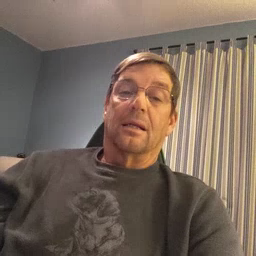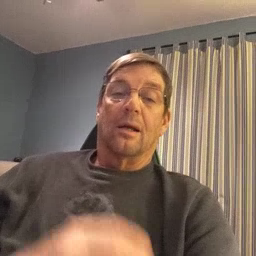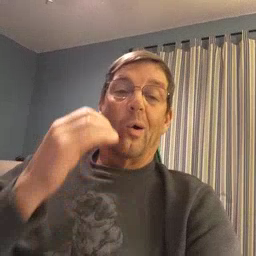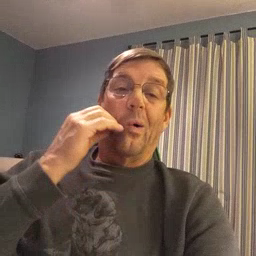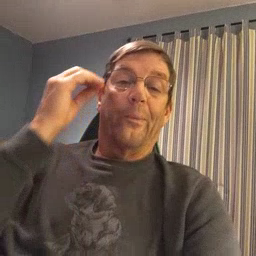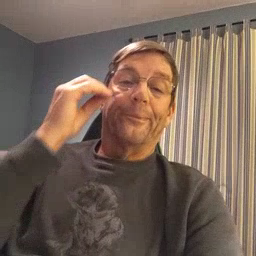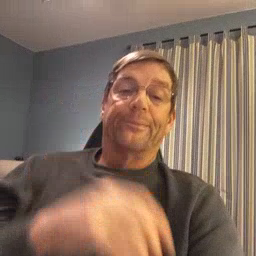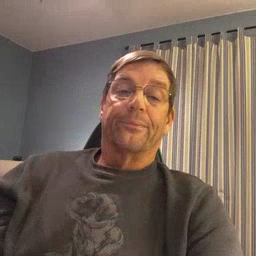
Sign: home